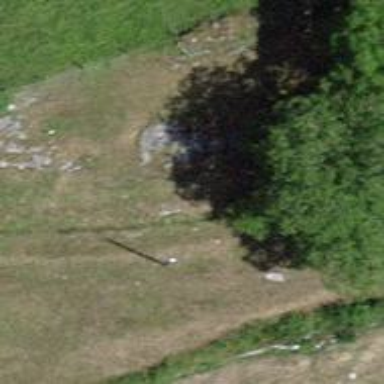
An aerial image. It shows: Power pole.